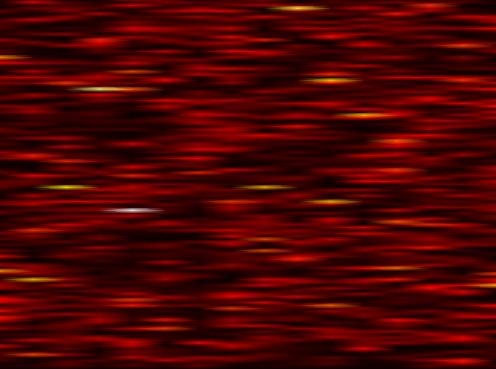
Label: OFDM